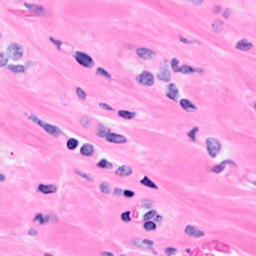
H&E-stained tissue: Breast